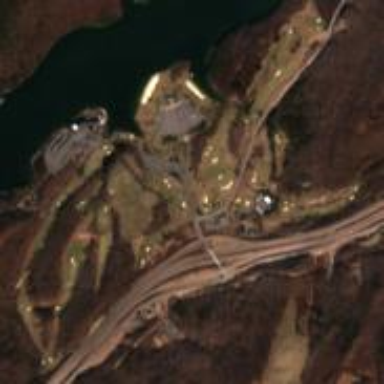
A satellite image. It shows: Golf course.